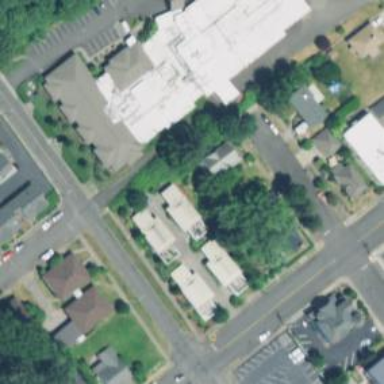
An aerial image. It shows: Building that serves as nursing home.